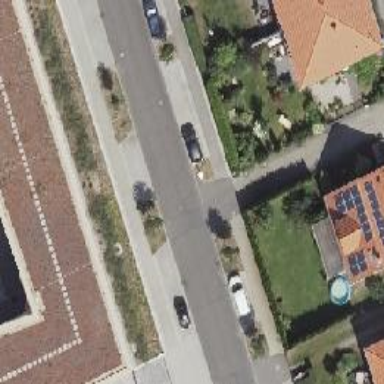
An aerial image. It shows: Living street.